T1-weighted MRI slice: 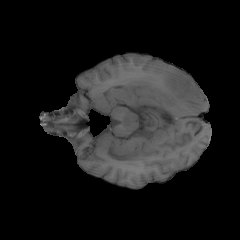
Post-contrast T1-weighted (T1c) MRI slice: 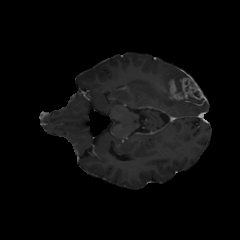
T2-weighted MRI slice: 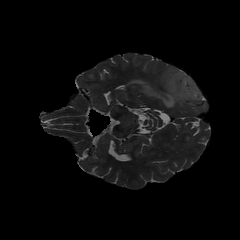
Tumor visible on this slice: yes